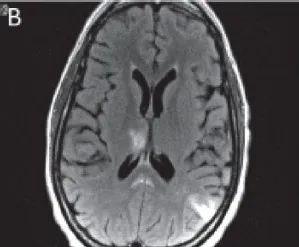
MRI brain showing leptomeningeal disease. (b) Abnormal leptomeningeal enhancement along posterior margin of splenium of corpus callosum.
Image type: radiology (mri)